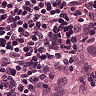
Metastatic tissue present: yes